Interaction volume radius: 5 \u00c5
Interaction volume height: 30 \u00c5
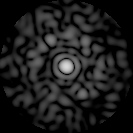
Disorder parameter: 0.8419